Question: BACKGROUND
I would like to achieve as shown in the image below using Chartjs Lines chart. Two lines, one with dots and one without dots.
I think a solution to this would be to set different options properties to the two datasets (lines).
PROBLEM
Chart datasets options is set globally for the whole chart. I don't manage to set different options for the two datasets.

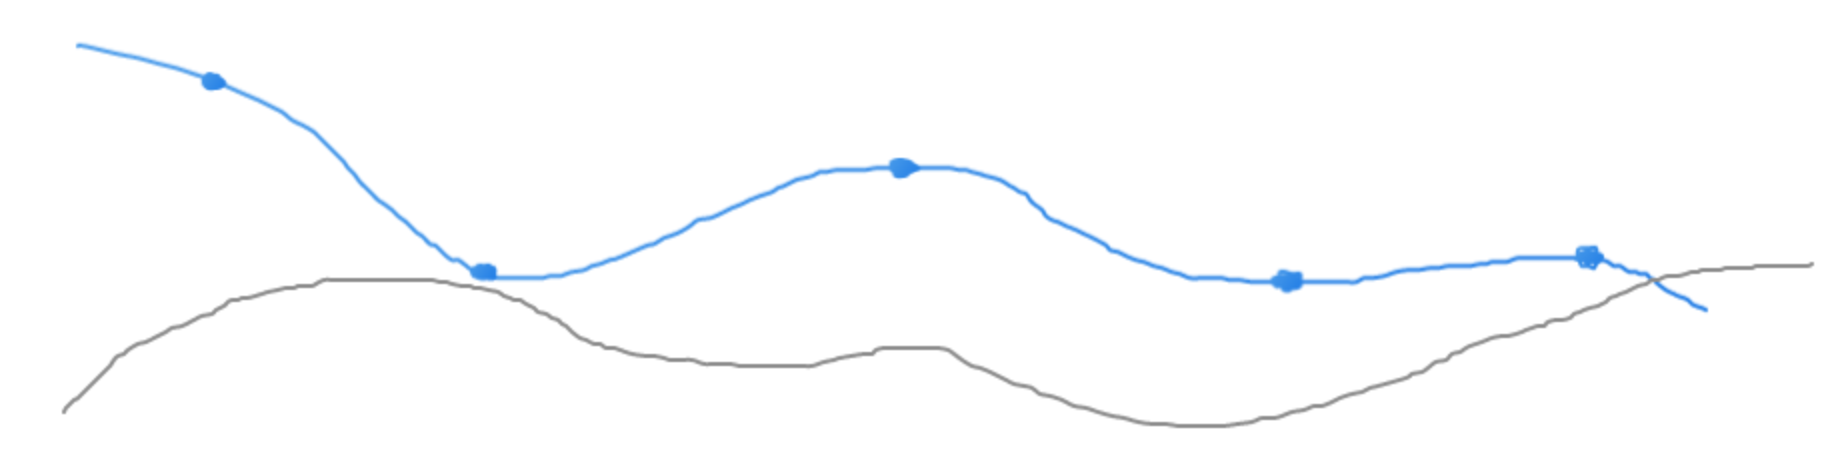
Answer: this could be achieved by setting the opacity of the dots to 0 so they do not display.
'''
var data = {
labels: ["January", "February", "March", "April", "May", "June", "July"],
datasets: [{
label: "My First dataset",
fillColor: "rgba(220,220,220,0.2)",
strokeColor: "rgba(220,220,220,1)",
pointColor: "rgba(220,220,220,1)",
pointStrokeColor: "#fff",
pointHighlightFill: "#fff",
pointHighlightStroke: "rgba(220,220,220,1)",
data: [65, 59, 80, 81, 56, 55, 40]
}, {
label: "My Second dataset",
fillColor: "rgba(151,187,205,0.2)",
strokeColor: "rgba(151,187,205,1)",
pointColor: "rgba(0,0,0,0)",
pointStrokeColor: "rgba(0,0,0,0)",
pointHighlightFill: "rgba(0,0,0,0)",
pointHighlightStroke: "rgba(0,0,0,0)",
data: [28, 48, 40, 19, 86, 27, 90]
}]
};
var chart_canvas = document.getElementById("canvas").getContext("2d");
var line_chart = new Chart(chart_canvas).Line(data);
'''
'''
<script src="https://cdnjs.cloudflare.com/ajax/libs/Chart.js/1.0.1/Chart.js"></script>
<canvas id="canvas" height="450" width="600"></canvas>
'''